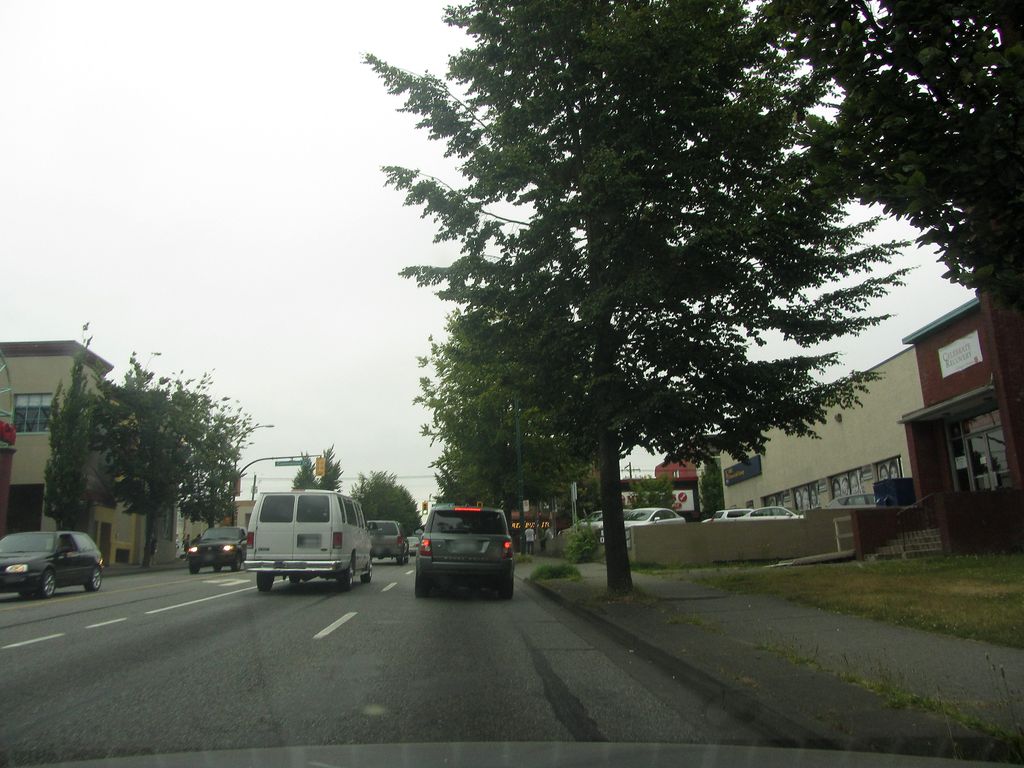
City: vancouver